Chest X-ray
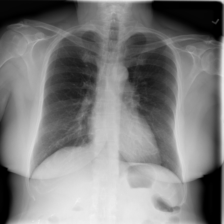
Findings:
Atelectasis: negative
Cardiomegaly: negative
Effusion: negative
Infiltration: positive
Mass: negative
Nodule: negative
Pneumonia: negative
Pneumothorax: negative
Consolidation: negative
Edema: negative
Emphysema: negative
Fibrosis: negative
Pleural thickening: negative
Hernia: negative